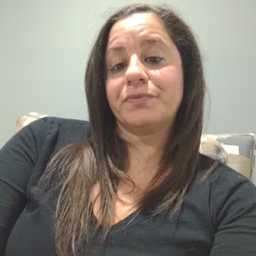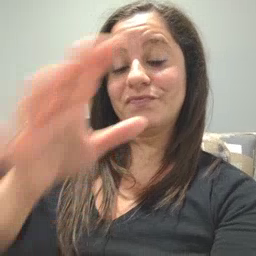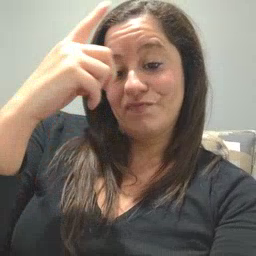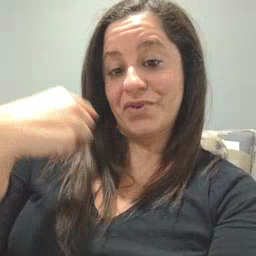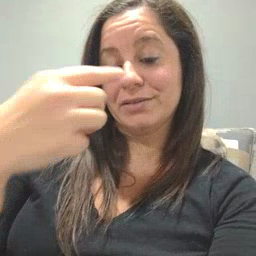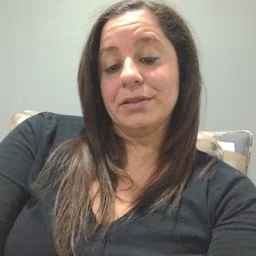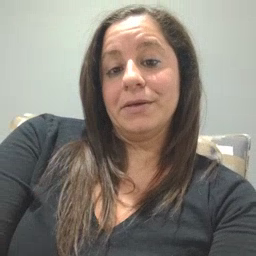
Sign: face